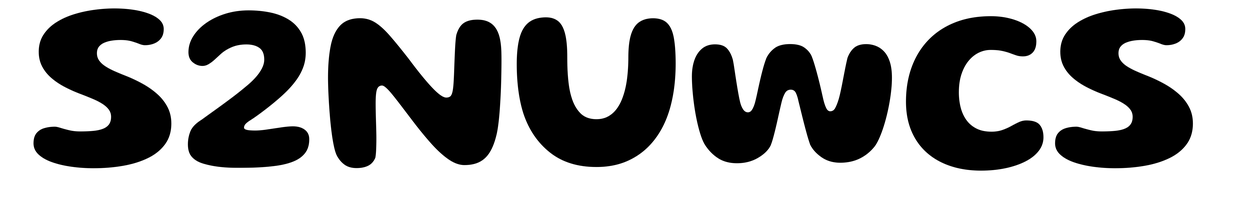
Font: Gluten_SemiBold